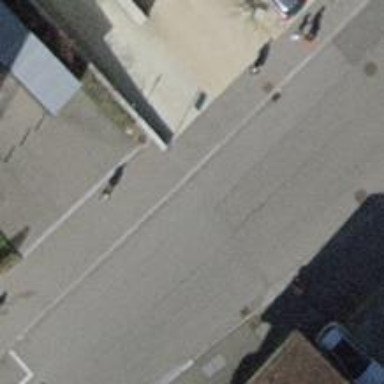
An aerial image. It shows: Unmarked crossing with traffic calming table.